Chest X-ray:
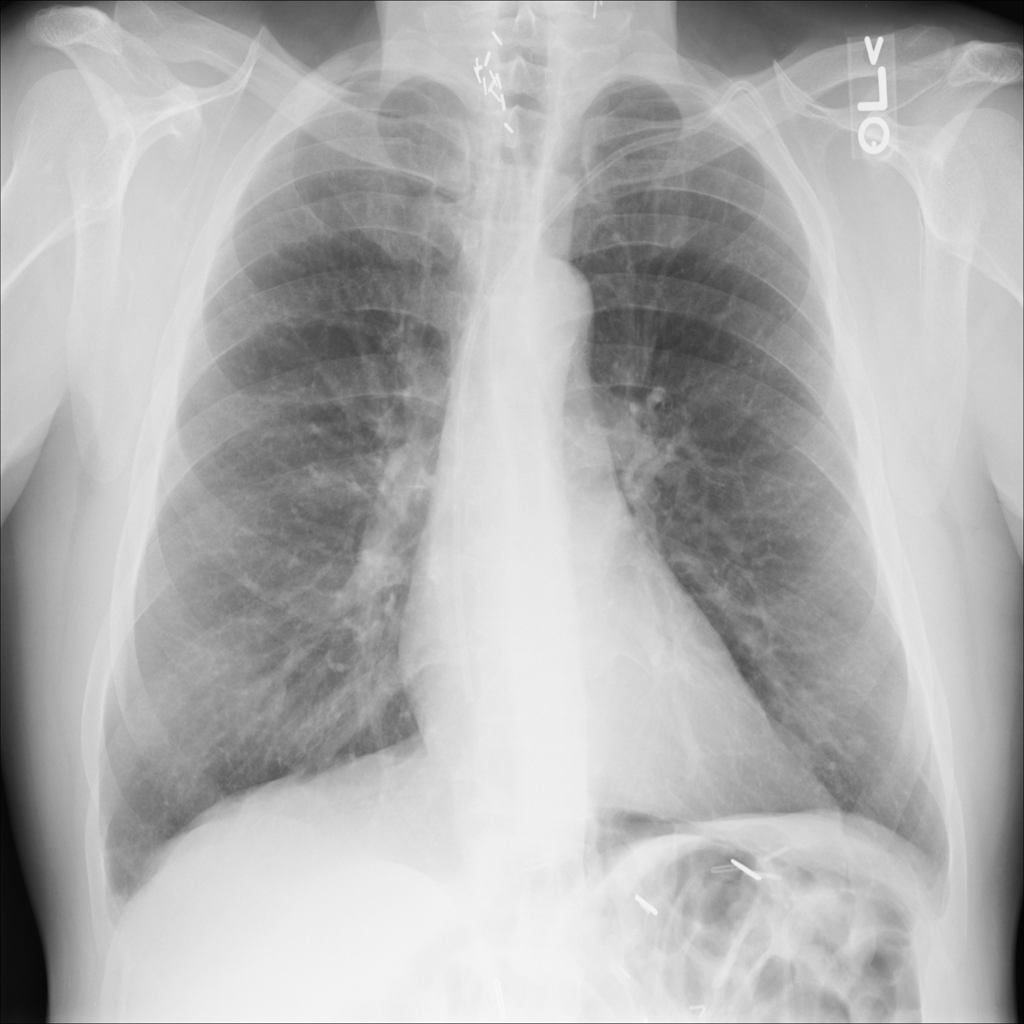
Findings: Nodule
No abnormal finding: no